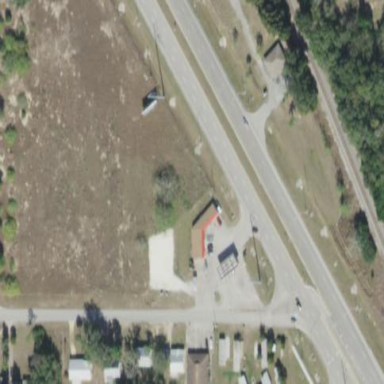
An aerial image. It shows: Fuel station.